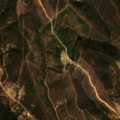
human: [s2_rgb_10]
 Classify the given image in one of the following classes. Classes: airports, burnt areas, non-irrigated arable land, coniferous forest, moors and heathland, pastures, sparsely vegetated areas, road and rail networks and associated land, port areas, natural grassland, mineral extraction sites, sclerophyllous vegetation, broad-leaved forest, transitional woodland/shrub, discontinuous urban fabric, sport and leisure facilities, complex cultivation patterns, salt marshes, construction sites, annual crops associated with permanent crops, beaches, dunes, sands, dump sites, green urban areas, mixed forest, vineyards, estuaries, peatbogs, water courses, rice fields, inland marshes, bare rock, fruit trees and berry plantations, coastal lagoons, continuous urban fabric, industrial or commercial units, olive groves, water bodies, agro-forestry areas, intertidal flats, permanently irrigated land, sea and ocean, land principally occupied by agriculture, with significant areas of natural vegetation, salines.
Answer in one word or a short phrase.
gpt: land principally occupied by agriculture, with significant areas of natural vegetation, broad-leaved forest, sclerophyllous vegetation, transitional woodland/shrub